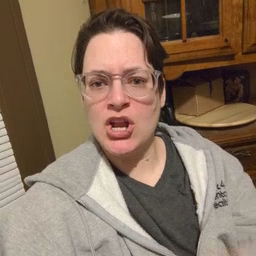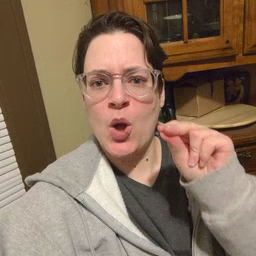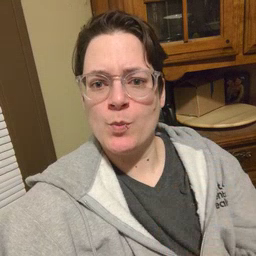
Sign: no